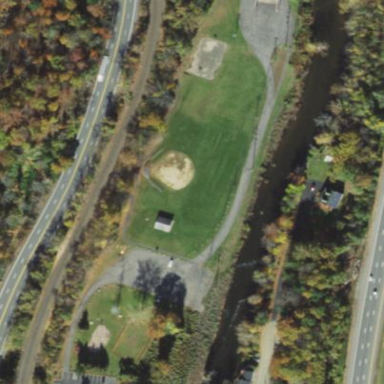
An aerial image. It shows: Baseball pitch for leisure land activities.